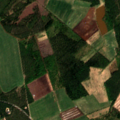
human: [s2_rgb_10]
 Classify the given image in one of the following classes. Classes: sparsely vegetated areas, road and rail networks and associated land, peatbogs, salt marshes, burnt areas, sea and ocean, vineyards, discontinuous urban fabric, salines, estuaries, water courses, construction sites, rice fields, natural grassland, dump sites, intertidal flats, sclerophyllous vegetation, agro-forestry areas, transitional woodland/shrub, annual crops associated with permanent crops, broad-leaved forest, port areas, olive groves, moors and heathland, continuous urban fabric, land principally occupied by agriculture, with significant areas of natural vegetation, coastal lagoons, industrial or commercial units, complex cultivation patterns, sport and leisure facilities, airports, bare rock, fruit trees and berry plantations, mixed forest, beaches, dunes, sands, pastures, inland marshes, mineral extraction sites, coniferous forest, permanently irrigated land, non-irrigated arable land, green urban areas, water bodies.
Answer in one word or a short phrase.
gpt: non-irrigated arable land, land principally occupied by agriculture, with significant areas of natural vegetation, coniferous forest, transitional woodland/shrub